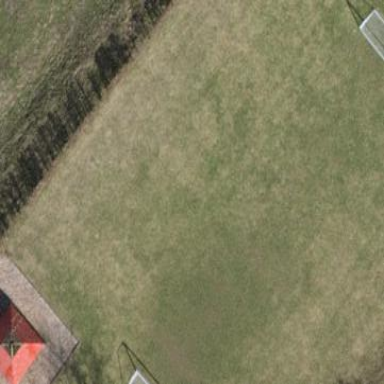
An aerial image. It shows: Soccer pitch for leisure land activities.